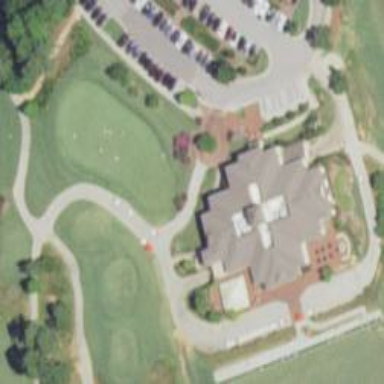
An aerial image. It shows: Path for both roads and golfers.